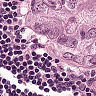
Metastatic tissue present: yes